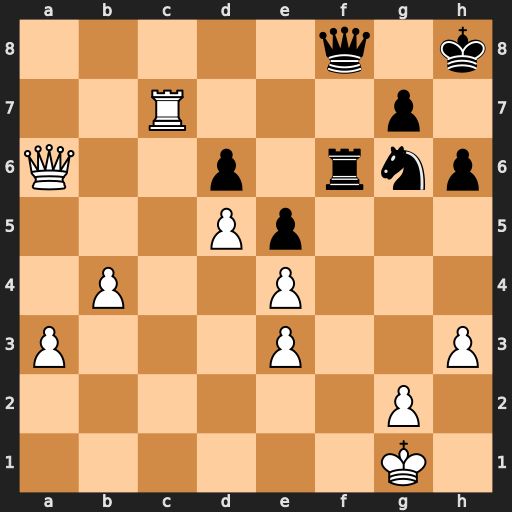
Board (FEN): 5q1k/2R3p1/Q2p1rnp/3Pp3/1P2P3/P3P2P/6P1/6K1
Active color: w
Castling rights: -
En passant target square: -
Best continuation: Rc8 Rf1+ Kh2 Kh7 Rxf8